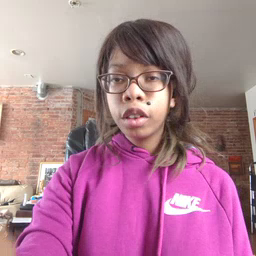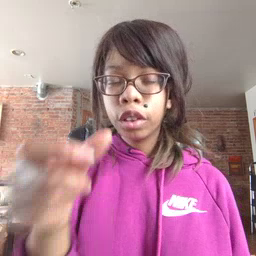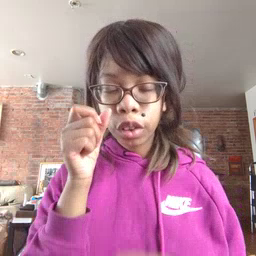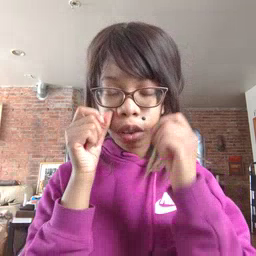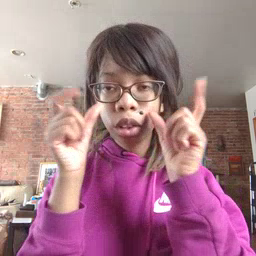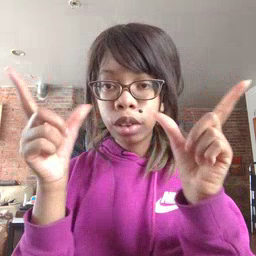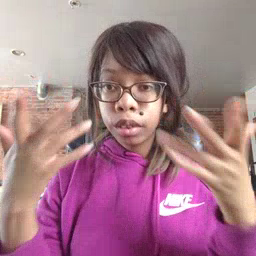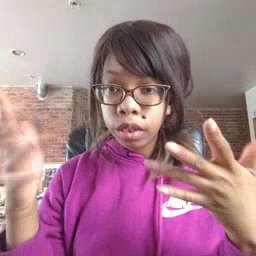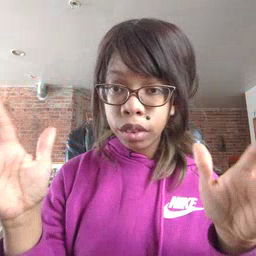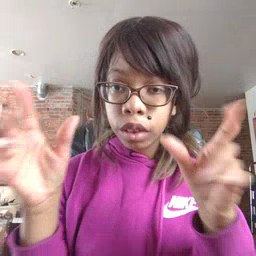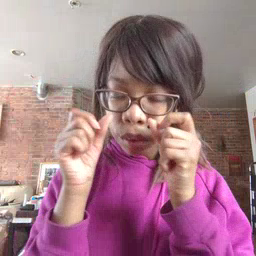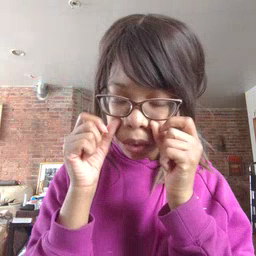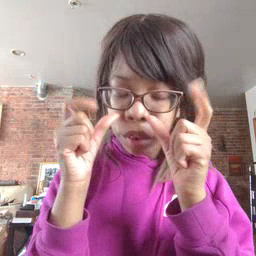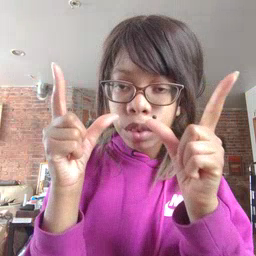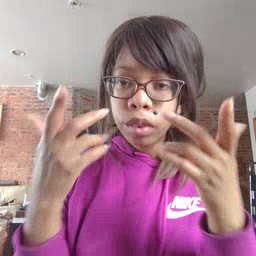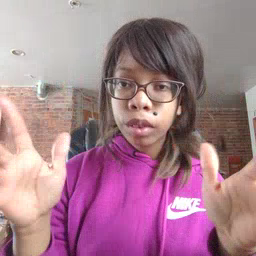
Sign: awake